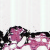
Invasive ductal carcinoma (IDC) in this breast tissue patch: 0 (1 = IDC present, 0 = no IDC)